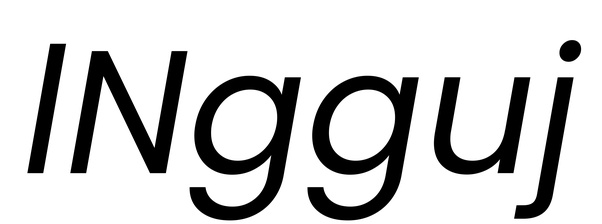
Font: Poppins-Italic